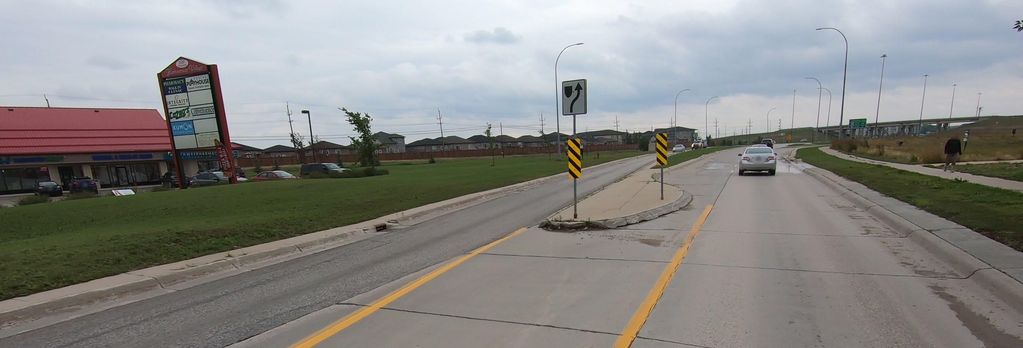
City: winnipeg